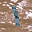
Label: 1